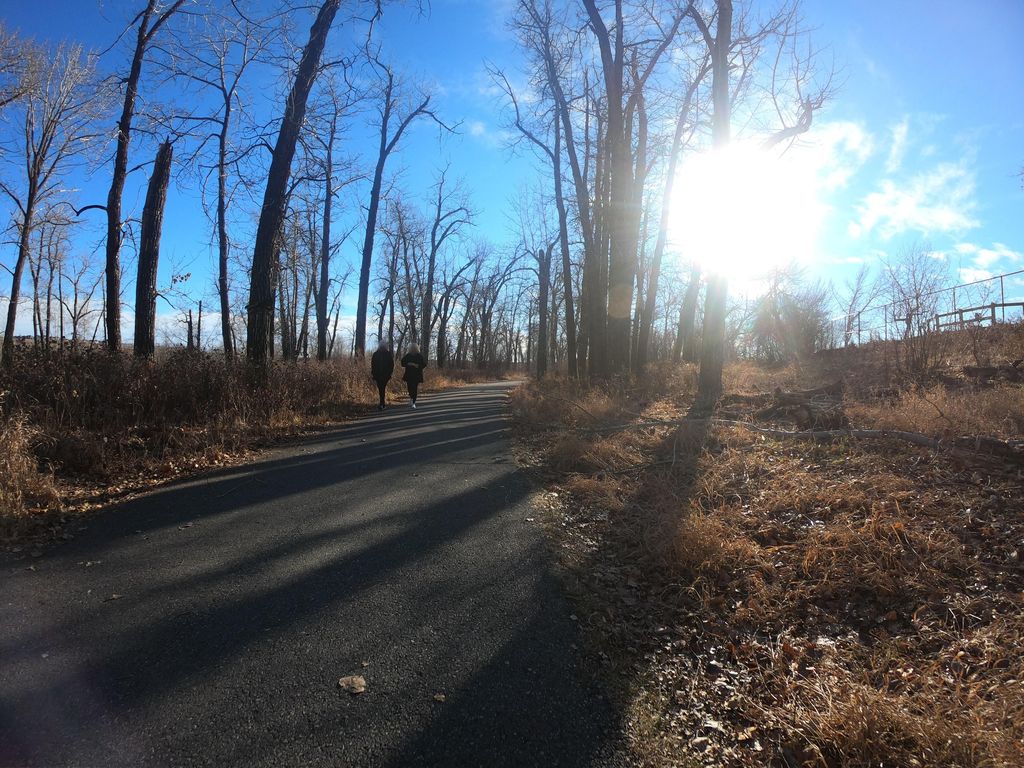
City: calgary